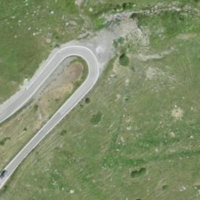
EUNIS habitat code: 23
Species observed at this site:
Ptyonoprogne rupestris